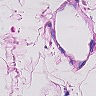
Metastatic tissue present: no